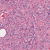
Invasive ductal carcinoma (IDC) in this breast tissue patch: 1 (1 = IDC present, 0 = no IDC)